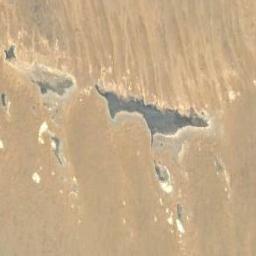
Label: desert